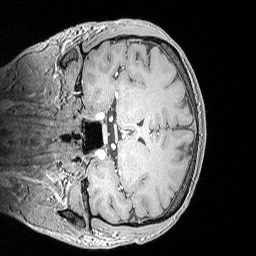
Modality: MP2RAGE
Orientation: coronal
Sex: male
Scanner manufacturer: siemens
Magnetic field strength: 3 T
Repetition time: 5 s
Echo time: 0.00292 s